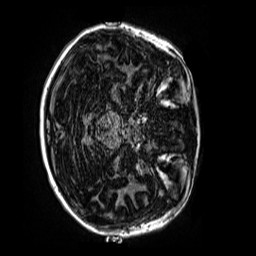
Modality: MP2RAGE
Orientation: axial
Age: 11
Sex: female
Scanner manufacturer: siemens
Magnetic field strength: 3 T
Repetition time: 4 s
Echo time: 0.00299 s